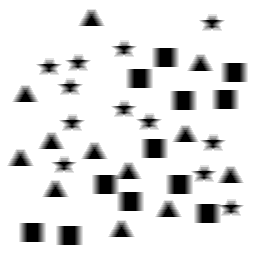
Squares: 12
Triangles: 12
Stars: 12
Total shapes: 36